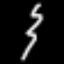
Label: squiggle